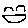
Label: smiley face